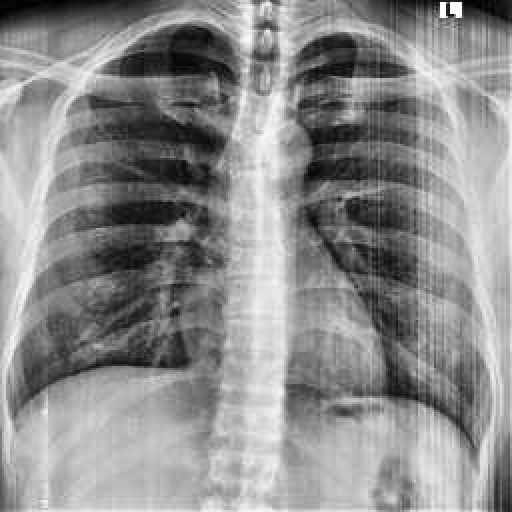
Finding: NORMAL